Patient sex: M
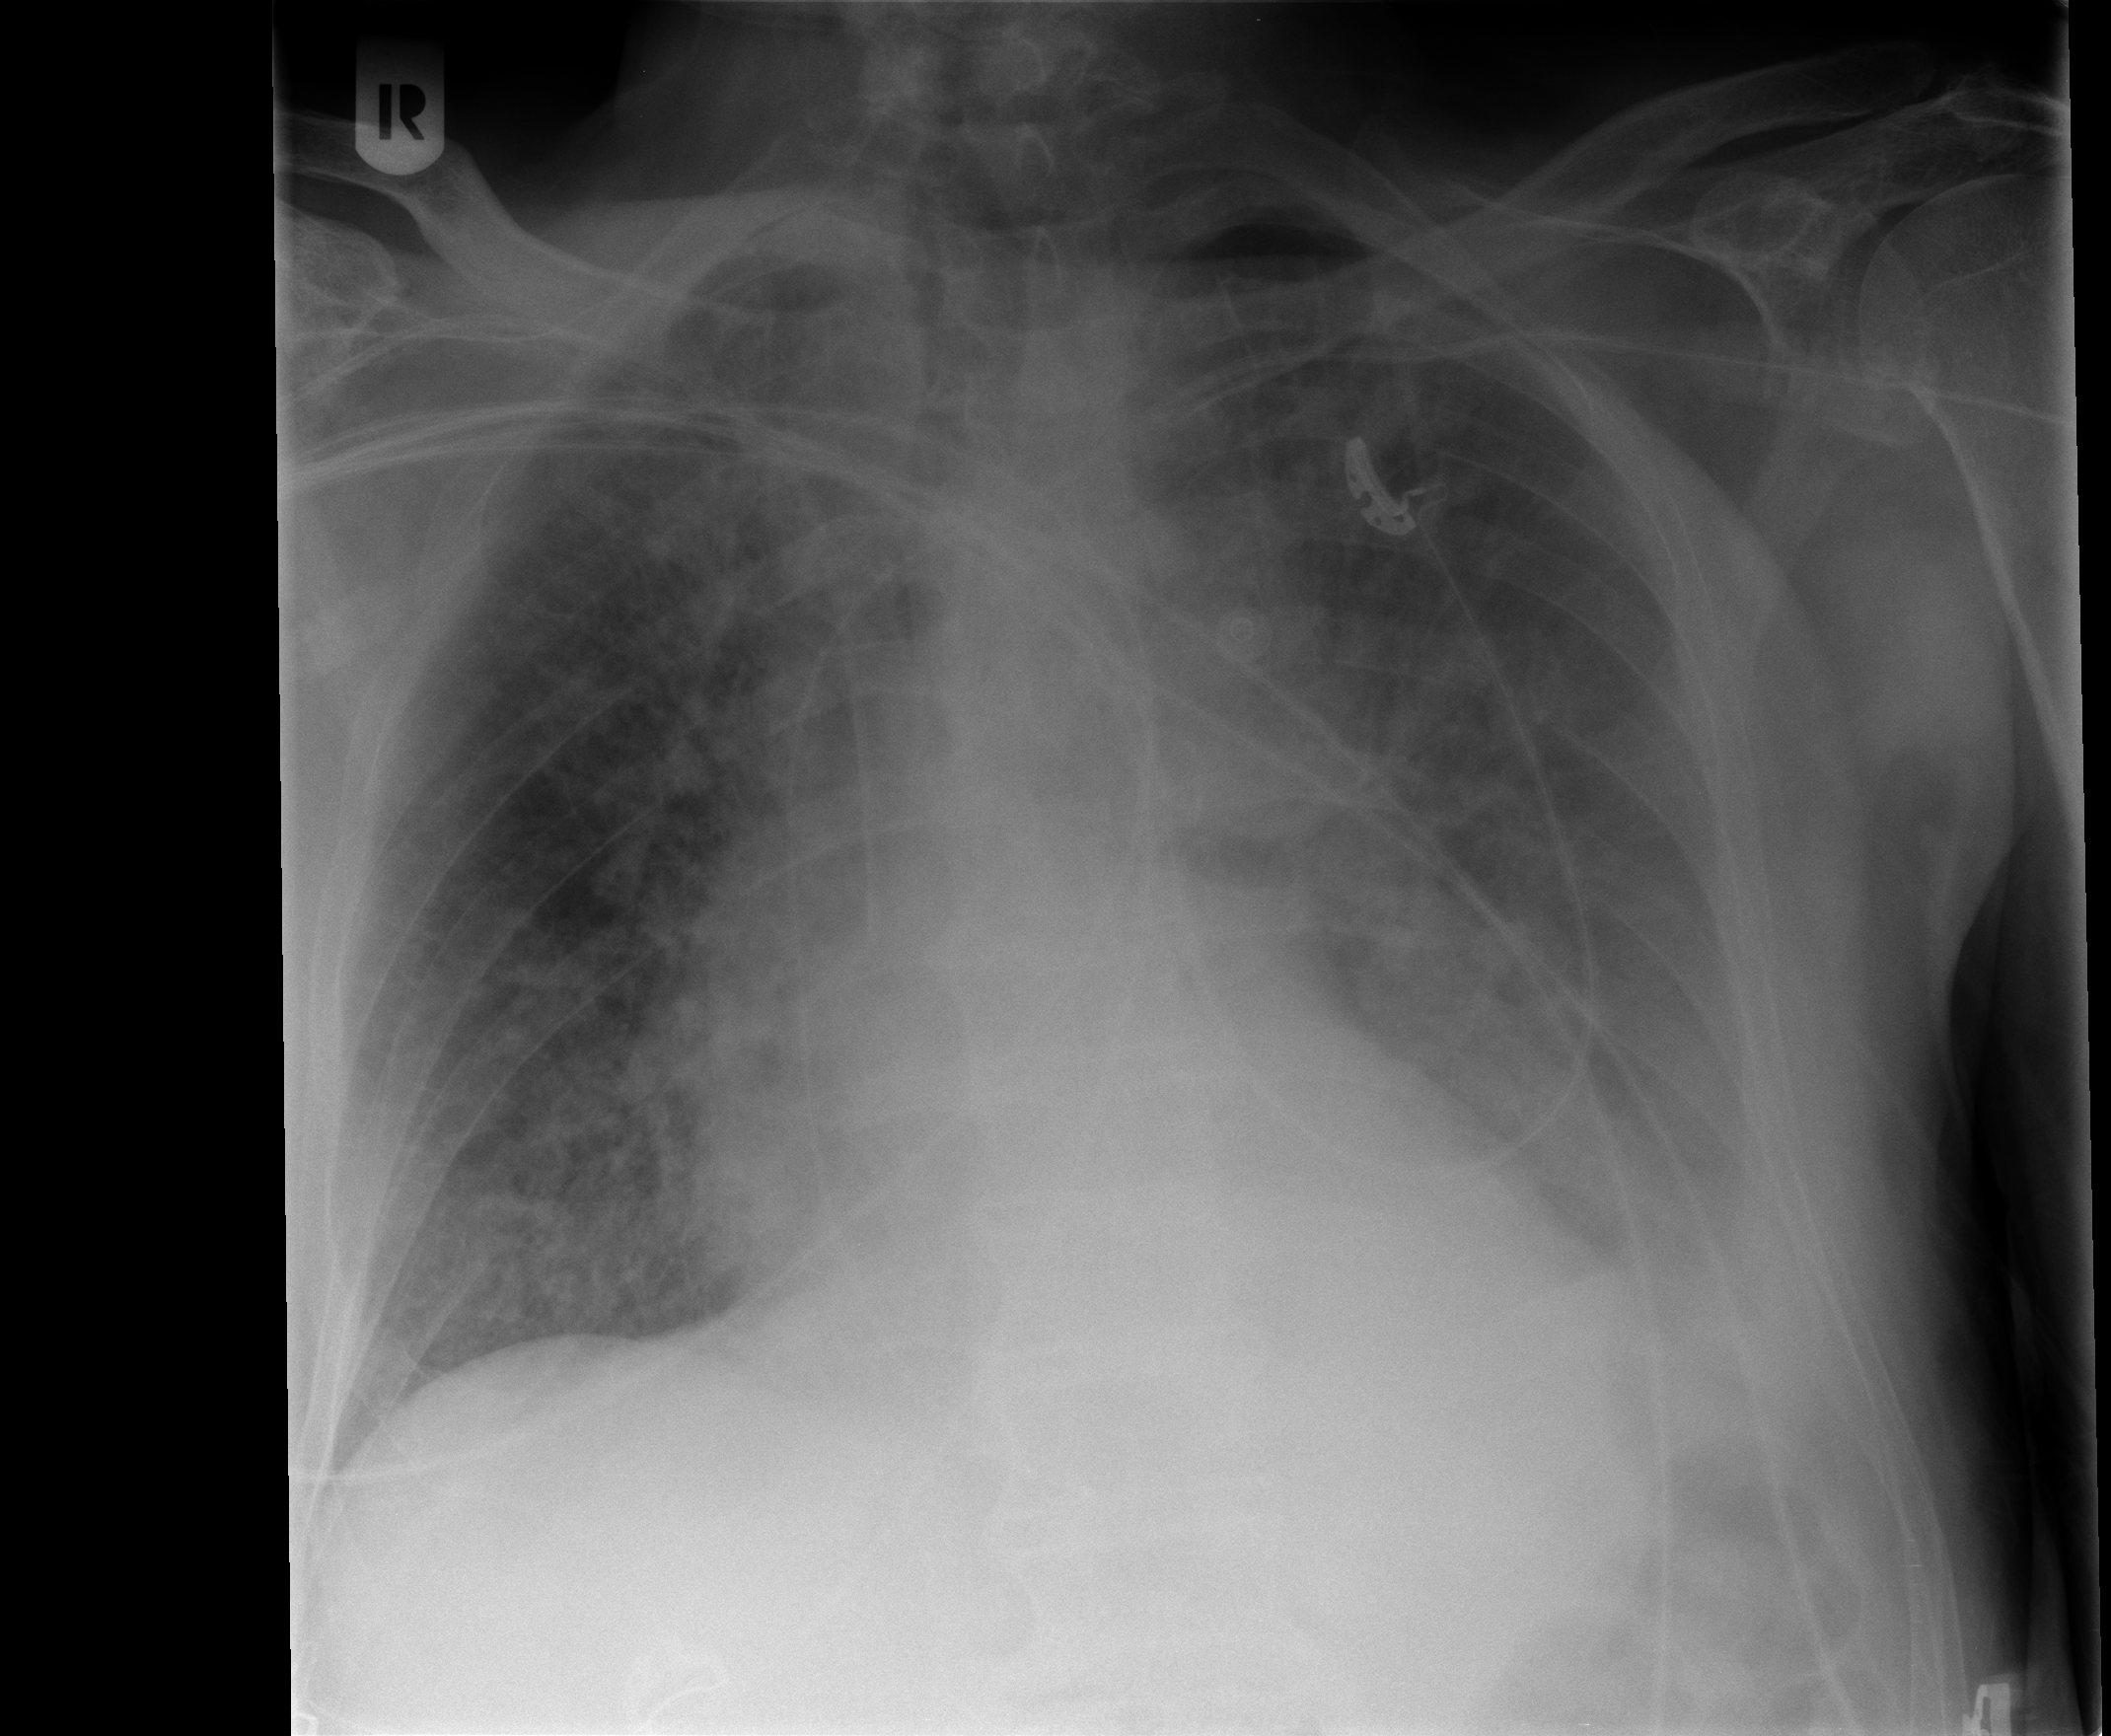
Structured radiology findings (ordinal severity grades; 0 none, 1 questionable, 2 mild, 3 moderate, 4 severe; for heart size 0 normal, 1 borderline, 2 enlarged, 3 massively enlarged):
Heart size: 1
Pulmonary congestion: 3
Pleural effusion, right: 2
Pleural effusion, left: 3
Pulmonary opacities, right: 4
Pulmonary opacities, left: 3
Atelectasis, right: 3
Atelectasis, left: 3